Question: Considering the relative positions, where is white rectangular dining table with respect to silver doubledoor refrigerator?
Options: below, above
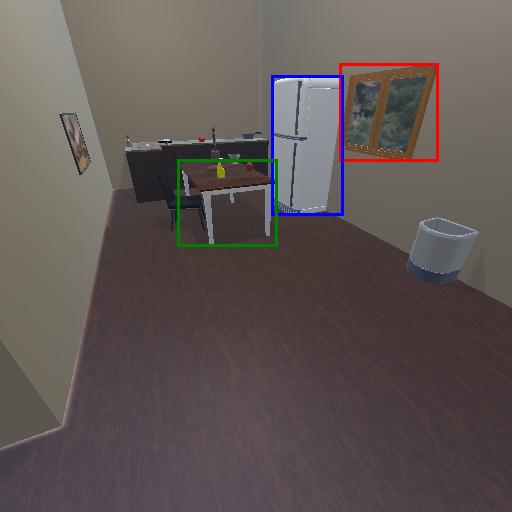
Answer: below